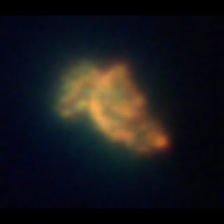
Taxon: Ciliates
Group: Other